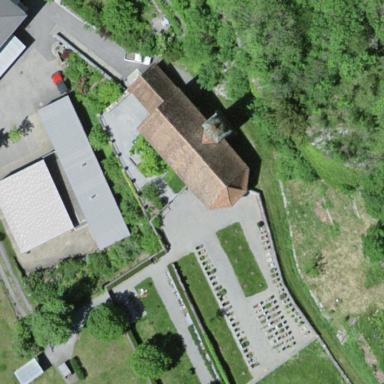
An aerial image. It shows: Graveyard.